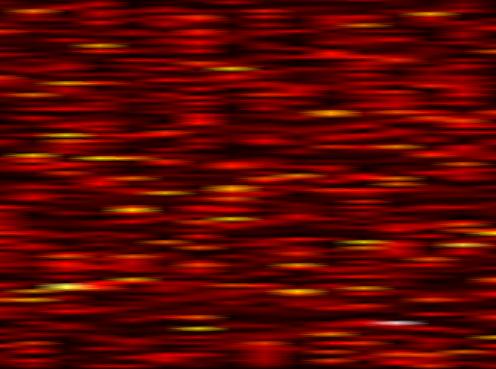
Label: FOFDM